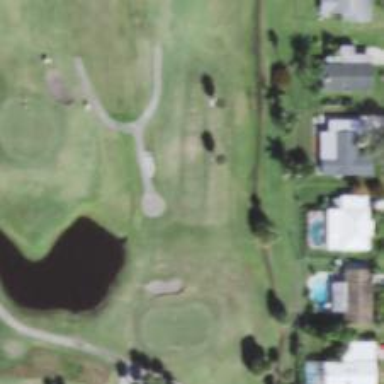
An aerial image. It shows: Golf tee.